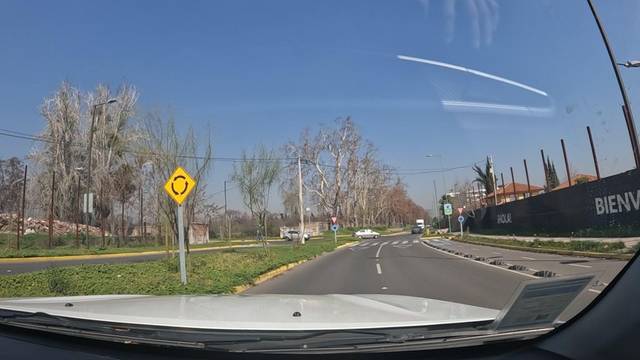
Region: Chile
Coordinates: -33.489, -70.566